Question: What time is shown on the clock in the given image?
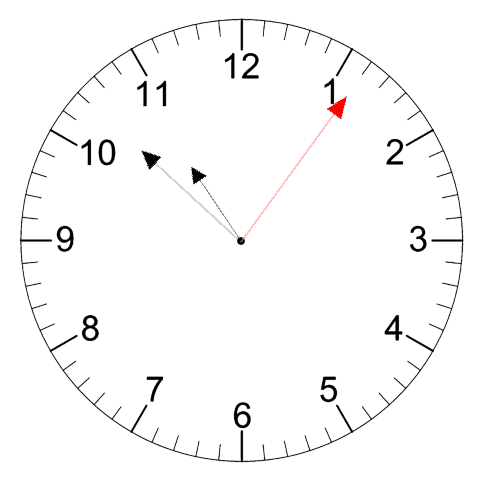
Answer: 10:52:06